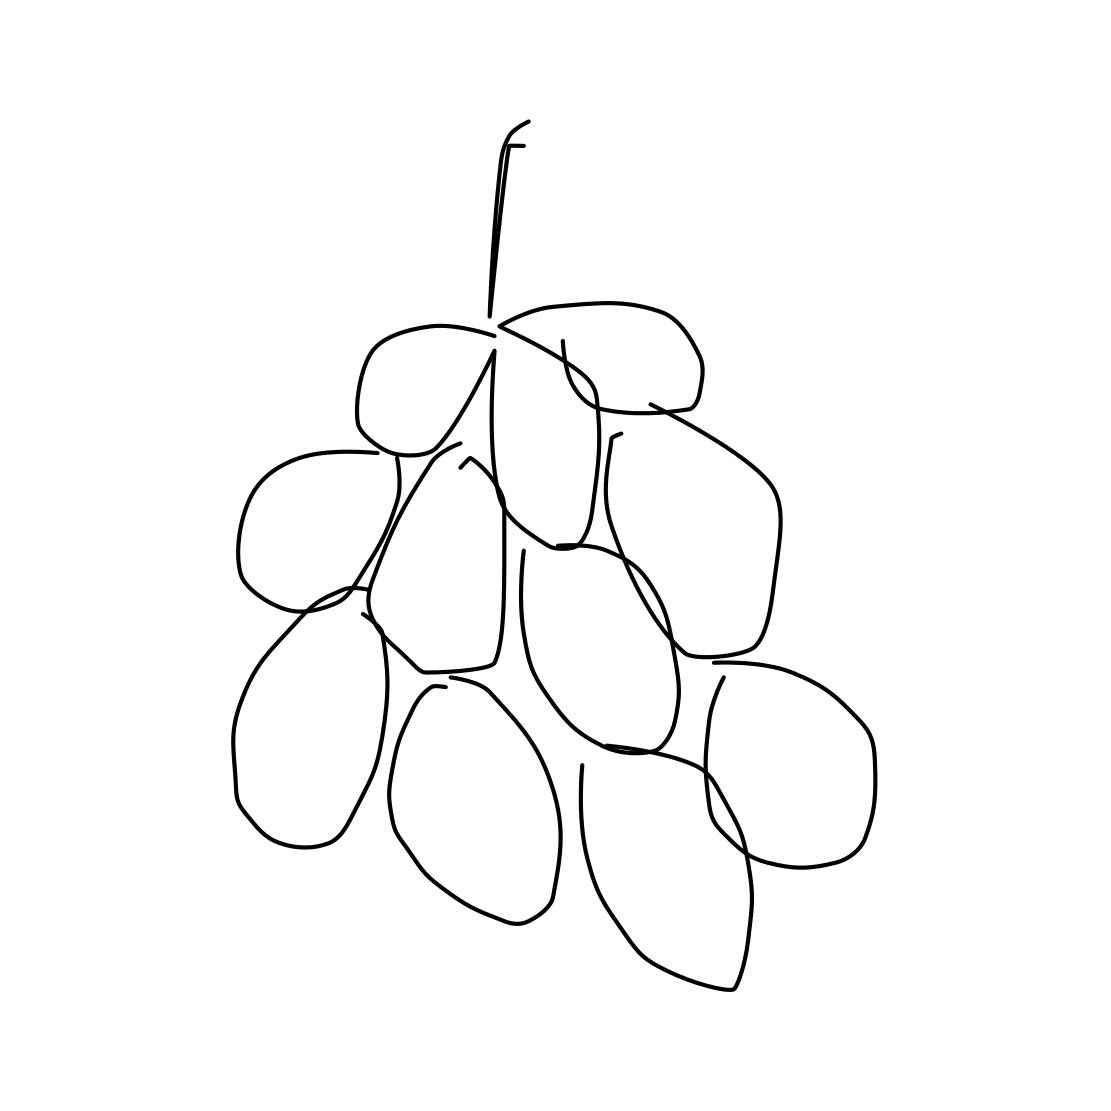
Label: grapes